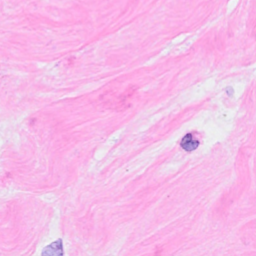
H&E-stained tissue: Breast